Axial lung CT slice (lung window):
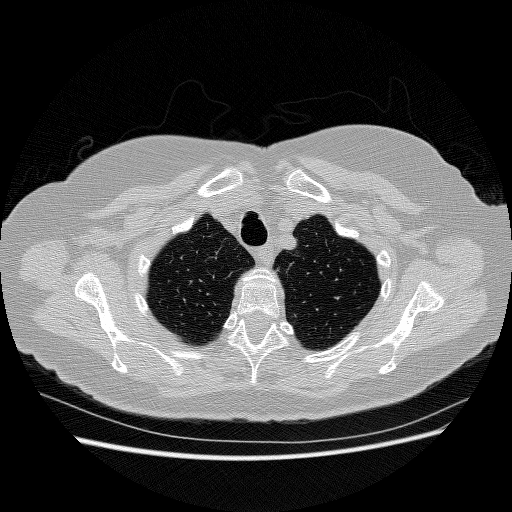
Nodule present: no